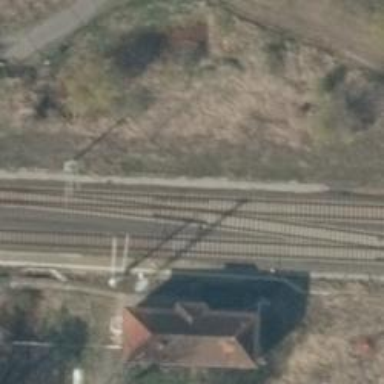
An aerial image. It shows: Railway track with electrified contact lines. This is siding track.